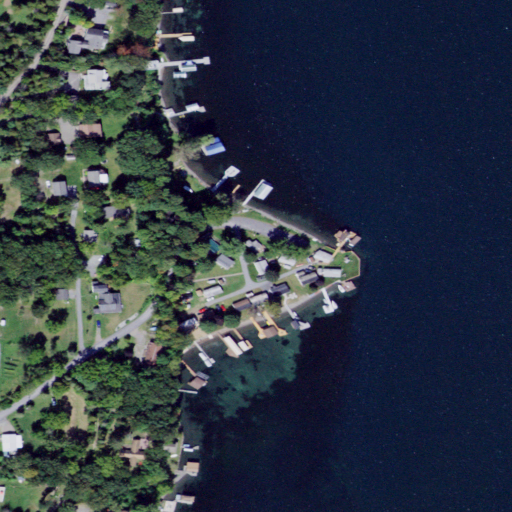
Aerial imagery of cape in New York named Starkey Point containing open water, open development, low intensity development, shrub, mixed forest, deciduous forest, medium intensity development, and barren land